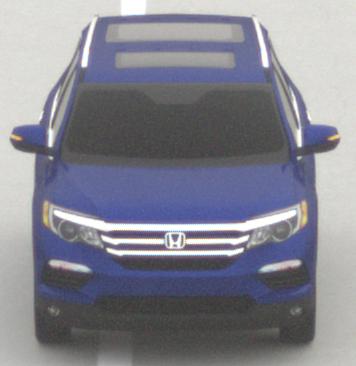
Make: Honda
Model: Pilot
Detailed model: 3
Model produced from: 2015
Model produced until: 2022
Doors: 5
Color: blue
Road condition: dry road
Daytime: morning or afternoon
Contrast: low contrast